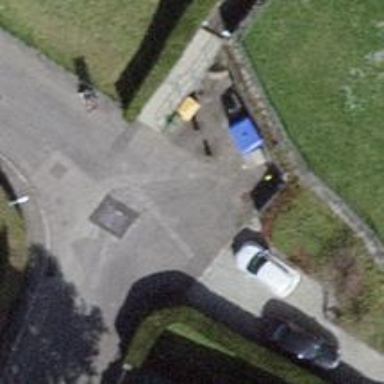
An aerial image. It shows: Recycling container for green waste.